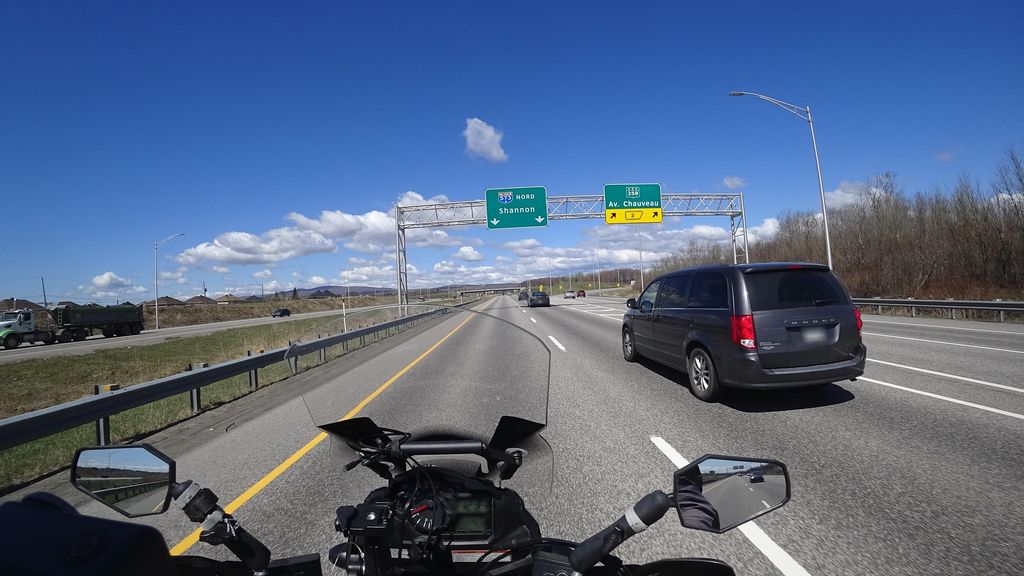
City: quebec_city